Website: macys
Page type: billing-address
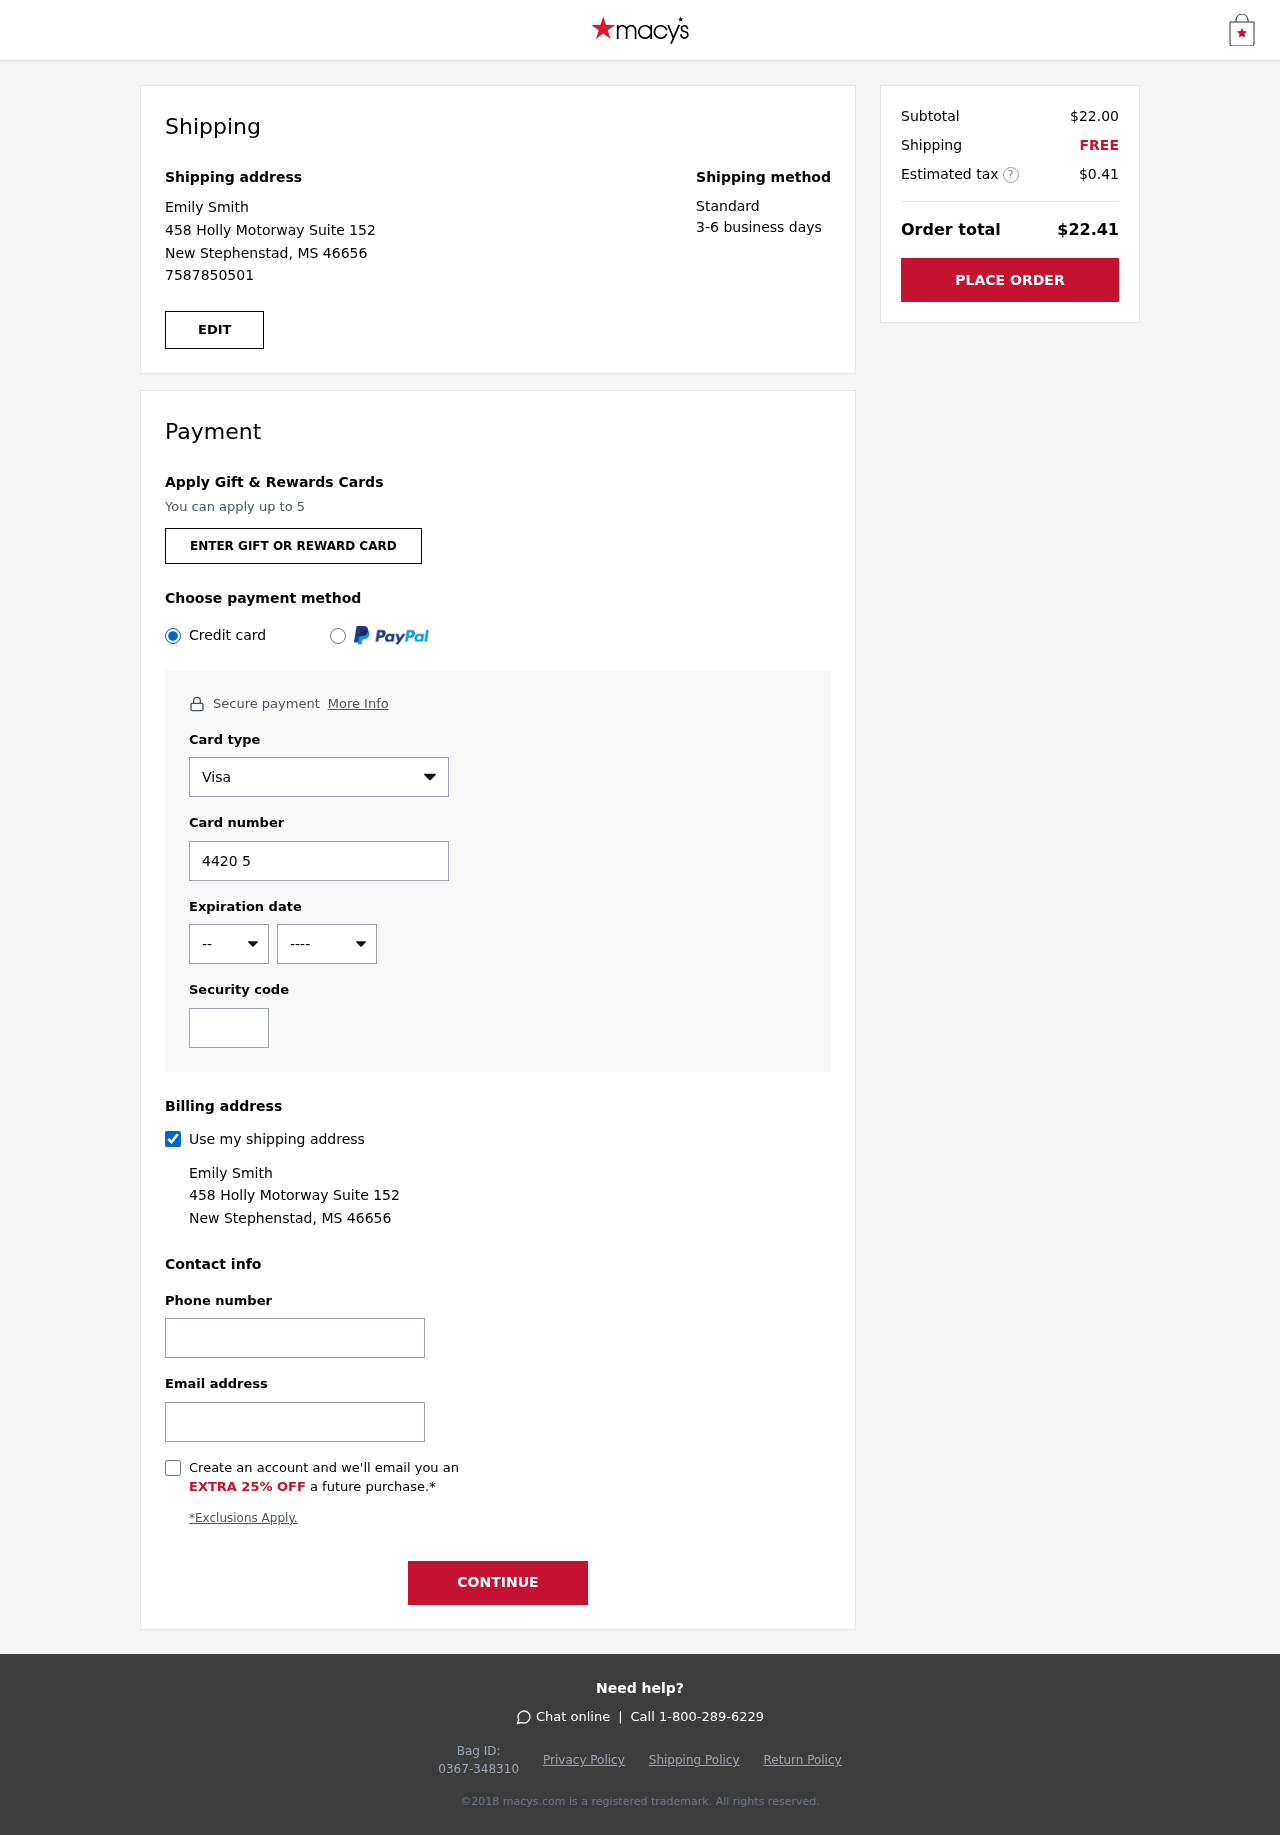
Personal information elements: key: PII_CARD_CVV
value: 532
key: PII_CARD_EXPIRY_MONTH
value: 10
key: PII_CARD_EXPIRY_YEAR
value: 26
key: PII_CARD_NUMBER
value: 4420 5915 9120 4609
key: PII_CARD_TYPE
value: Visa
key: PII_EMAIL
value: emilysmith@hotmail.com
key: PII_FULLNAME
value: Emily Smith
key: PII_PHONE
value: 7587850501
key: PII_STREET
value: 458 Holly Motorway Suite 152
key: PII_CITY_STATE_ZIP
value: New Stephenstad, MS 46656
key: PII_FIRSTNAME
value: Emily
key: PII_LASTNAME
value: Smith
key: PII_FULLNAME2
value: Emily Smith
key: PII_FULLNAME3
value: Emily Smith
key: PII_FIRSTNAME2
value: Emily
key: PII_FIRSTNAME3
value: Emily
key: PII_LASTNAME2
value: Smith
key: PII_LASTNAME3
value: Smith
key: PII_FIRSTNAME_DERIVED
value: Emily
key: PII_LASTNAME_DERIVED
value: Smith
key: PII_FULLNAME_DERIVED
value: Emily Smith
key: PII_NAME_FULL_DERIVED
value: Emily Smith
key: PII_STREET2
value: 458 Holly Motorway Suite 152
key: PII_PHONE2
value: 7587850501
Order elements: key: ORDER_SUBTOTAL
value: $22.00
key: ORDER_SHIPPING_COST
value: FREE
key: ORDER_TAX
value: $0.41
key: ORDER_TOTAL
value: $22.41